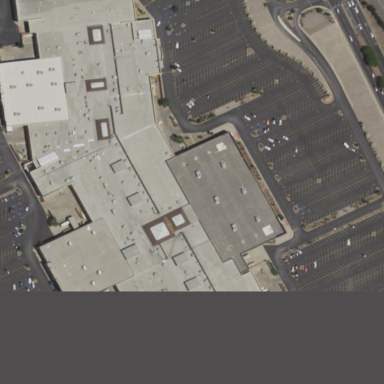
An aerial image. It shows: Mall building.